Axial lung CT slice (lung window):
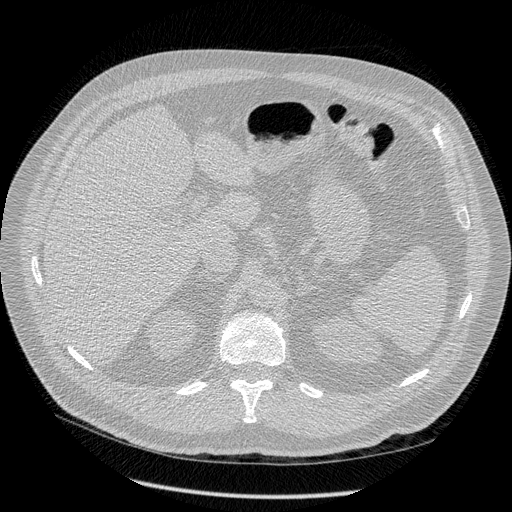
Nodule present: no